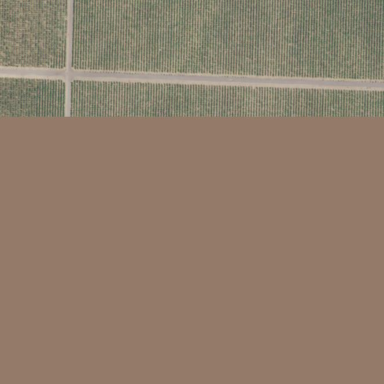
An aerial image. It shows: Vineyard growing grapes.